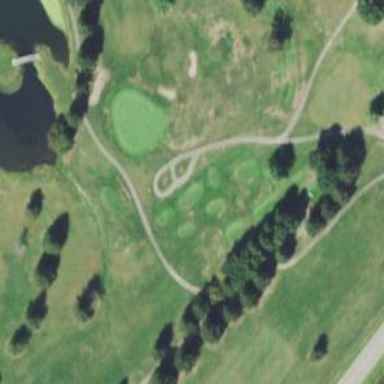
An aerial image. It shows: Path designed for golf carts.